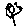
Label: flower